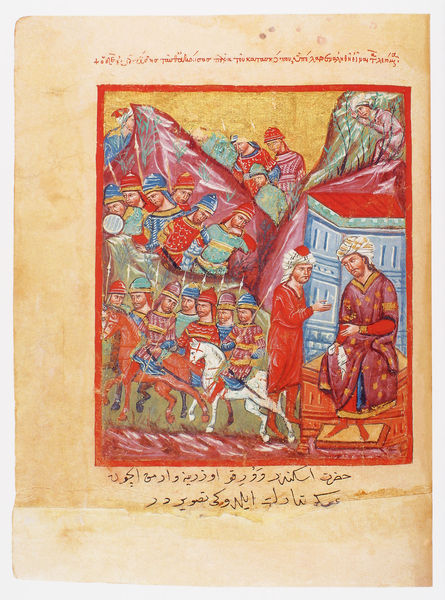
Titel: Der griechische Alexanderroman
Institution: Venedig, Hellenic Institute Codex Gr. 5
Schlagwörter: berg, blau, kämpfer, mann, grün, menschen, stadt, fenster, männer, strasse, zeichnung, dach, haus, rot, rahmen, gold, pferd, pferde, reiter, reiten, farbig, schrift, berge, farbe, könig, soldaten, thron, inschrift, schriftzeichen, tor, buch, palast, druck, seite, text, uniform, soldat, helm, ritter, buchdruck, buchseite, arabisch, griechisch, mittelalter, lanzen, speere, turban, islam, handschrift, frabe, byzanz, alexander, spieße, alexanderroman, buchmalrei